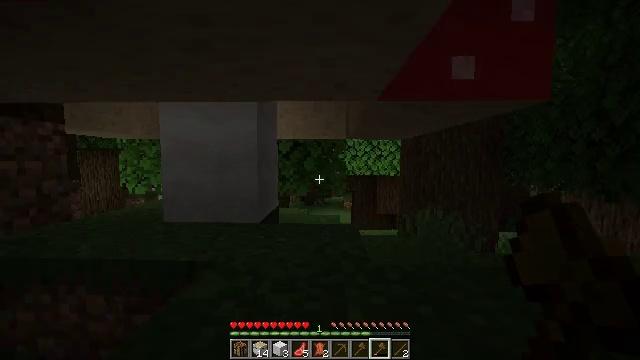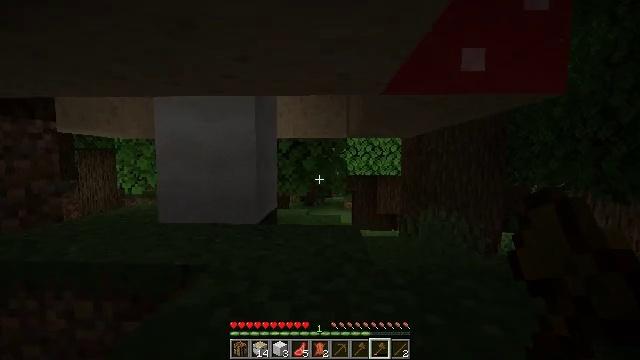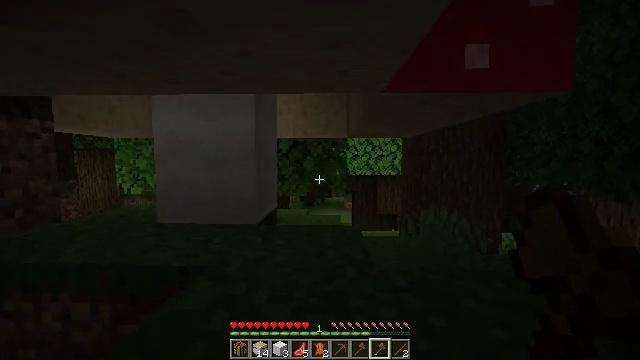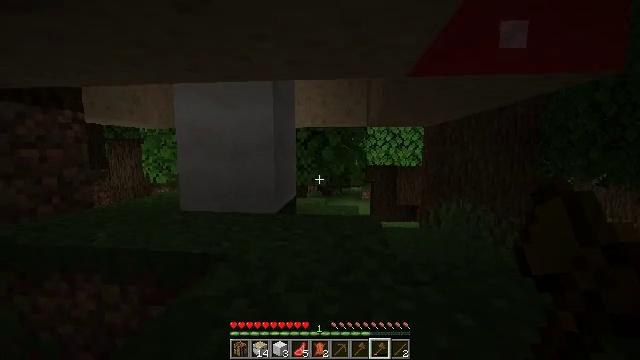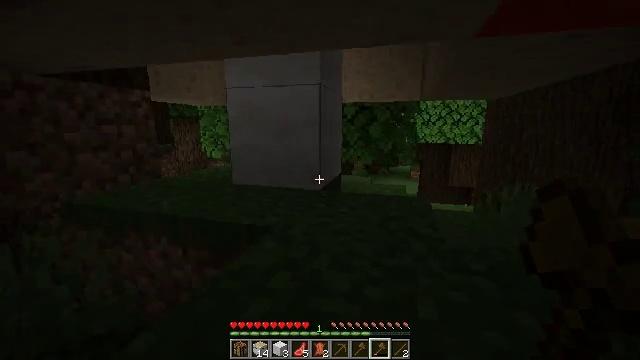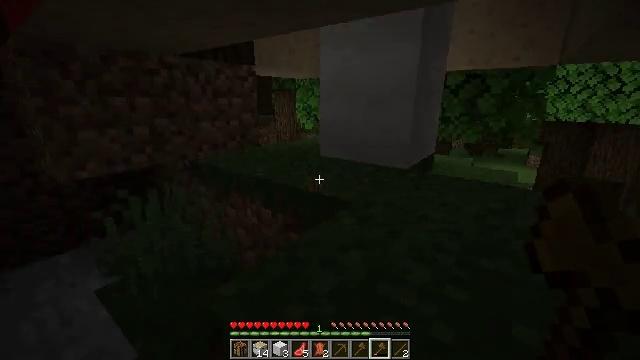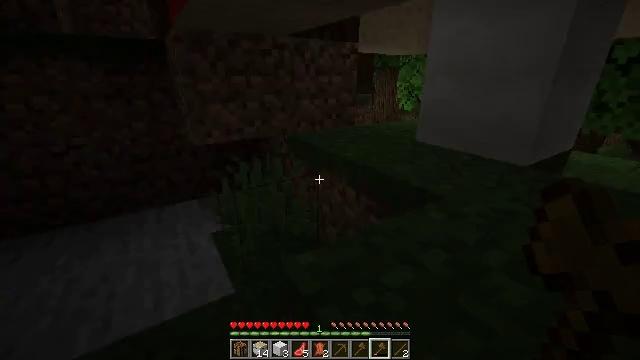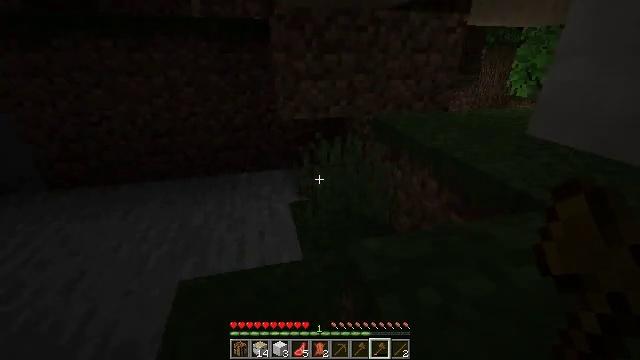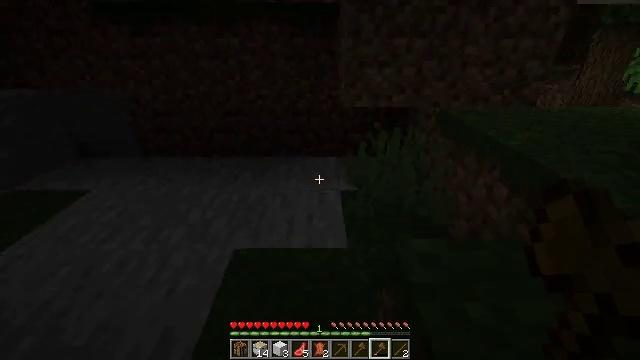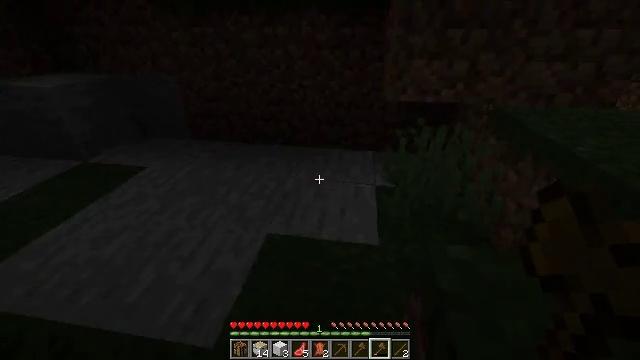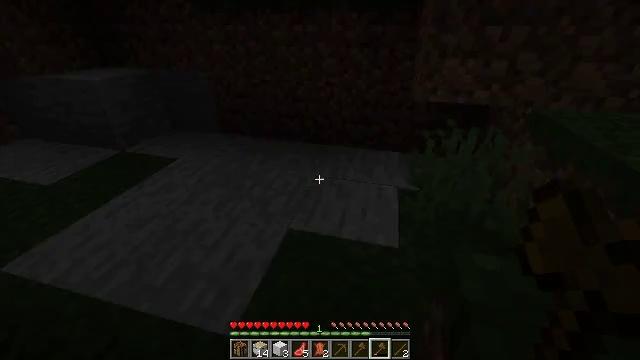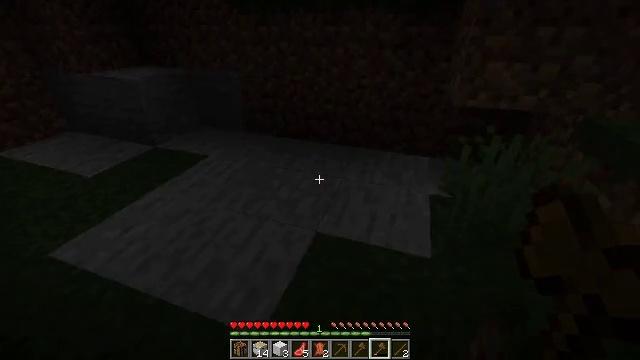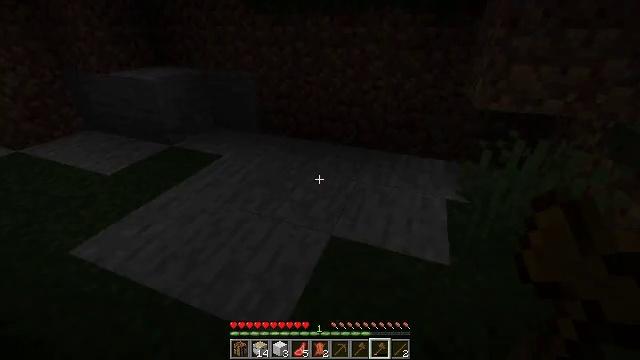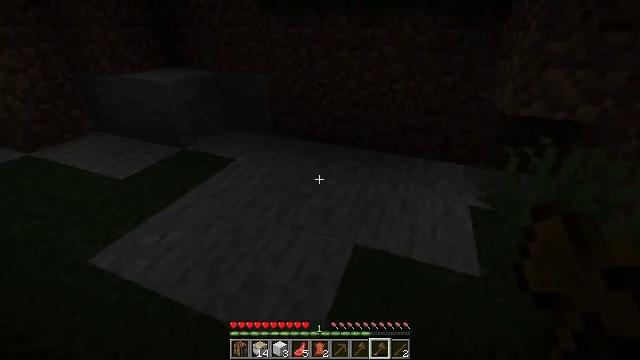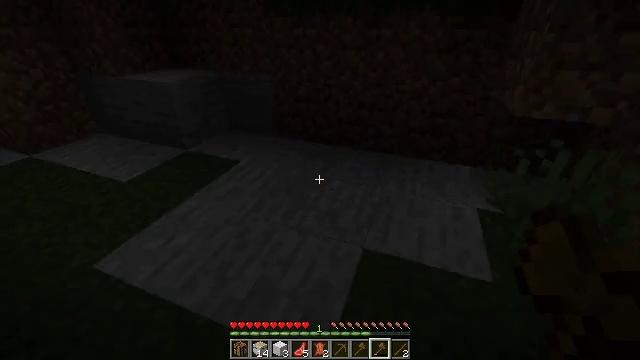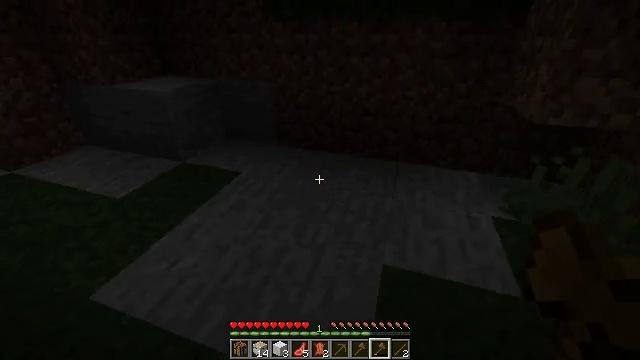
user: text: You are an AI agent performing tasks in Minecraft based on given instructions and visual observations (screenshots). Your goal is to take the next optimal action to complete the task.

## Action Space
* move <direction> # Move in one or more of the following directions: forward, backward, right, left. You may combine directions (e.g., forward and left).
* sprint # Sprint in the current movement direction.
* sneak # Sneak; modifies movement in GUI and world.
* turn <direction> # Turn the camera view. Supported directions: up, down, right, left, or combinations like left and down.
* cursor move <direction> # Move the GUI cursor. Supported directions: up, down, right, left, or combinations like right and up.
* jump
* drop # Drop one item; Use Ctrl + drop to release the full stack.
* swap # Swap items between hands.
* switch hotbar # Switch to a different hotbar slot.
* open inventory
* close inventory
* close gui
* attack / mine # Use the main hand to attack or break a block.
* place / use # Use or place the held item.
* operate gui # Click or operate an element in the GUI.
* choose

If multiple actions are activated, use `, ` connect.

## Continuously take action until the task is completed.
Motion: motion action
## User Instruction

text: Chop down the brown mushroom block.
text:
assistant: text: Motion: move right
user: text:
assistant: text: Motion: move right
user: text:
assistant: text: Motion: move right, turn left and down
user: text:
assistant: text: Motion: move right, turn left and down
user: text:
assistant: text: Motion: move right, turn left and down
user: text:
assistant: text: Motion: move back and move right, turn left and down
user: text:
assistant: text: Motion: move back and move right, turn left and down
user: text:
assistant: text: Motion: move back and move right, turn left and down
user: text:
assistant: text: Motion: move back, turn left and down
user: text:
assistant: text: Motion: move back and move left, turn left
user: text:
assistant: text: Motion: move back and move left, turn left
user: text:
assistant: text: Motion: move left, turn left
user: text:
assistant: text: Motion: move left
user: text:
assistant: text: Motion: move forward and move left
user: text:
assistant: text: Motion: move forward and move left, turn right
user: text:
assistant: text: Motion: move forward, turn right
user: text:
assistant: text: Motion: move forward, turn right and up
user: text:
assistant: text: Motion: move forward, turn right
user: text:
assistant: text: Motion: move forward and move right, turn right
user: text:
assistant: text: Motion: move right, turn right
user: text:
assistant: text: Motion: move right, turn right and up
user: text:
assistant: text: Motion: move right, turn right and up
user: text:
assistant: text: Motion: move forward and move right, turn right and up
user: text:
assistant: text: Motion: move forward and move right, turn right
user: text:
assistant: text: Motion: move forward and move right, turn right, jump
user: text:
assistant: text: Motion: move forward and move right, turn right, jump
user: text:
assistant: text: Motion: move forward and move right, turn right, jump
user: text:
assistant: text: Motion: move forward and move right, jump
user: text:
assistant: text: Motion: move forward and move right, jump
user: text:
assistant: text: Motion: move forward and move right, jump